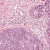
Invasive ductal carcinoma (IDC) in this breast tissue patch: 0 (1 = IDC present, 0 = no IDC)